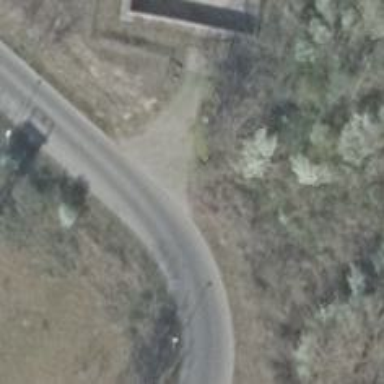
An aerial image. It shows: Concrete service road.